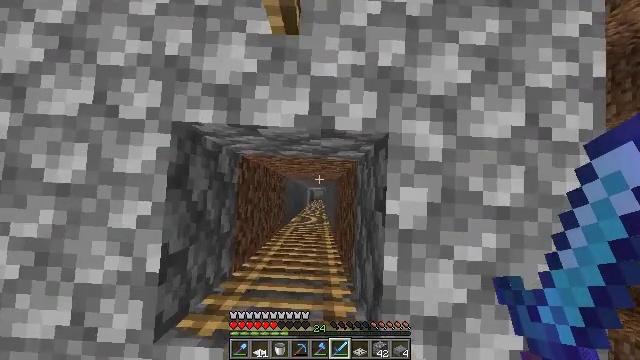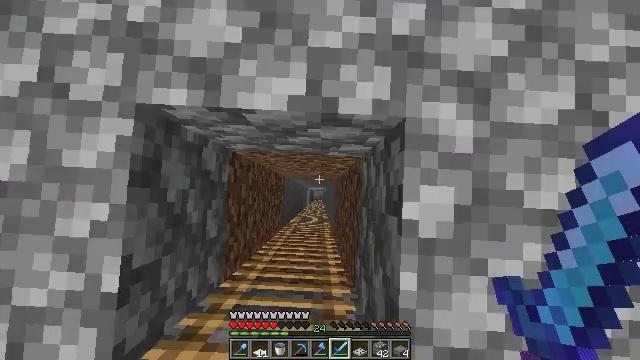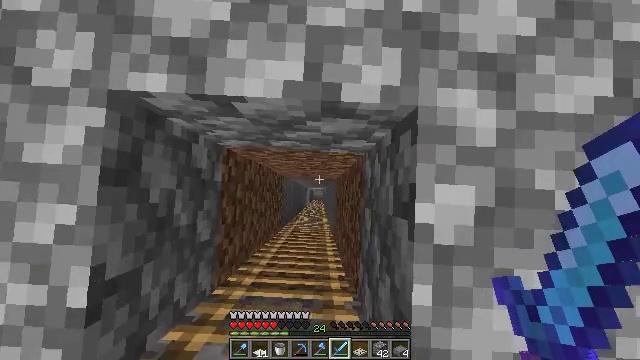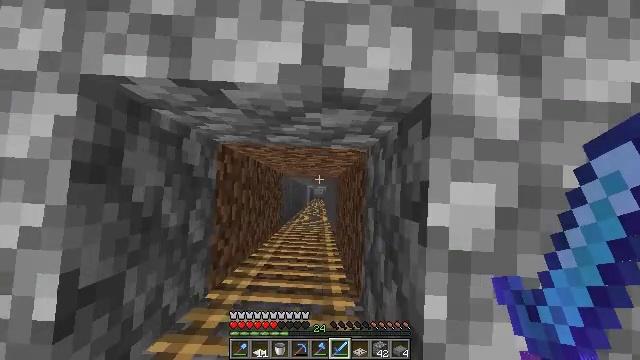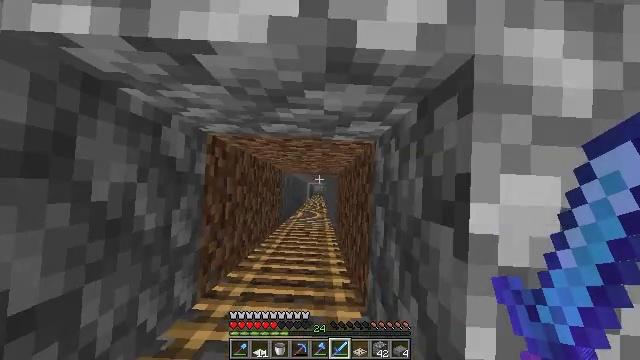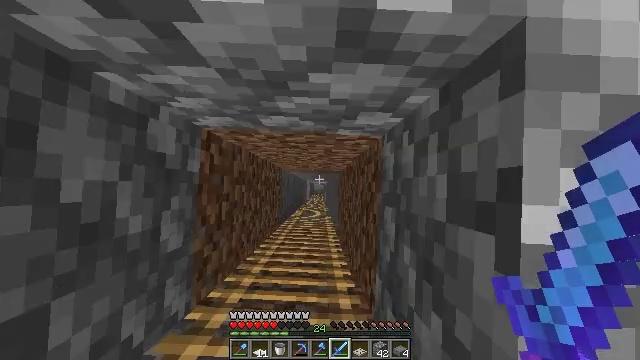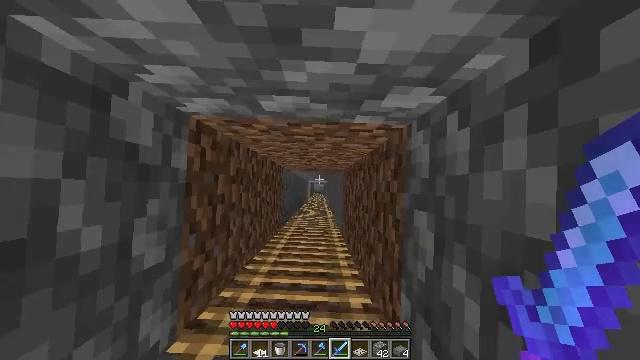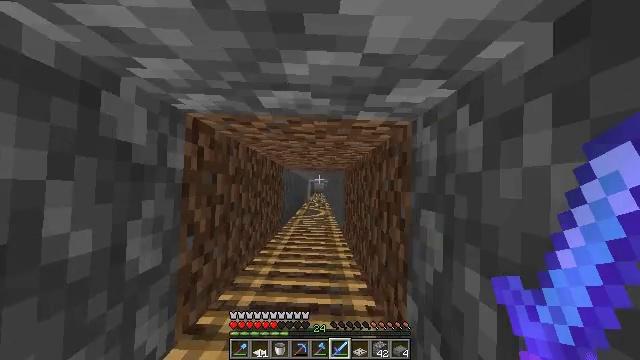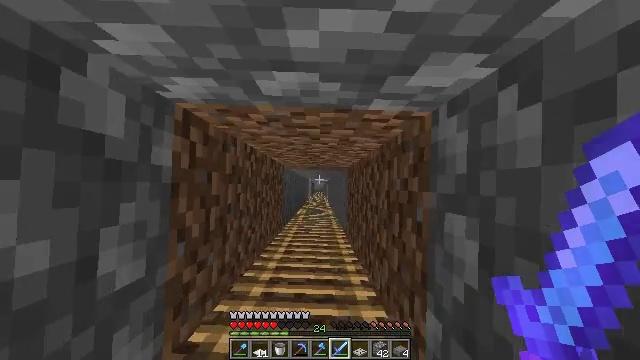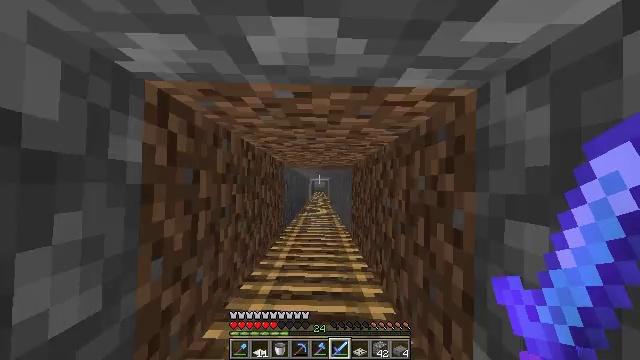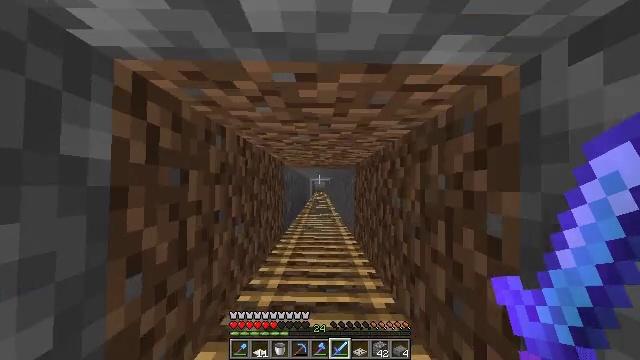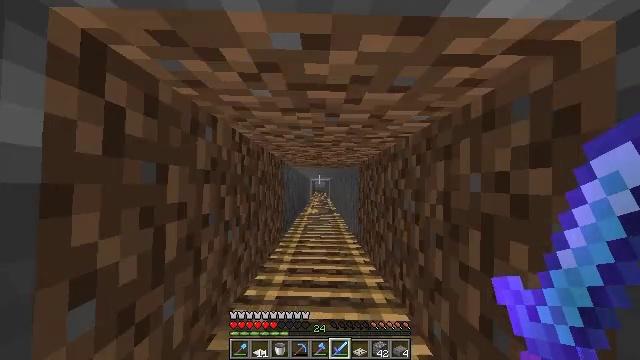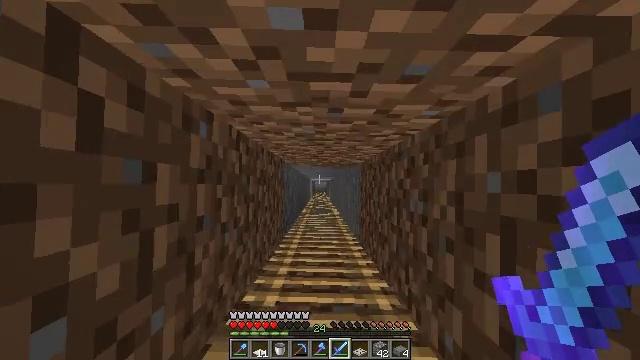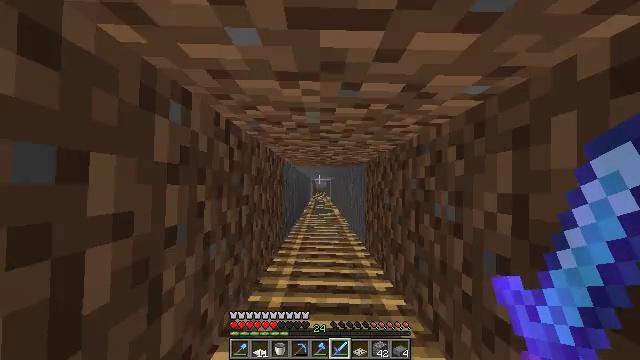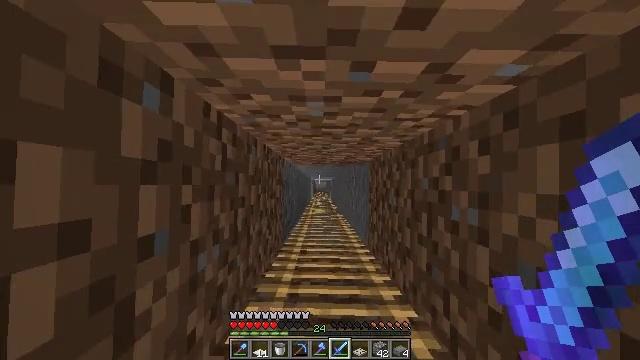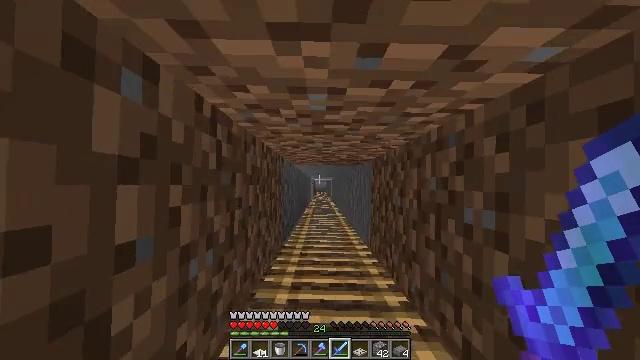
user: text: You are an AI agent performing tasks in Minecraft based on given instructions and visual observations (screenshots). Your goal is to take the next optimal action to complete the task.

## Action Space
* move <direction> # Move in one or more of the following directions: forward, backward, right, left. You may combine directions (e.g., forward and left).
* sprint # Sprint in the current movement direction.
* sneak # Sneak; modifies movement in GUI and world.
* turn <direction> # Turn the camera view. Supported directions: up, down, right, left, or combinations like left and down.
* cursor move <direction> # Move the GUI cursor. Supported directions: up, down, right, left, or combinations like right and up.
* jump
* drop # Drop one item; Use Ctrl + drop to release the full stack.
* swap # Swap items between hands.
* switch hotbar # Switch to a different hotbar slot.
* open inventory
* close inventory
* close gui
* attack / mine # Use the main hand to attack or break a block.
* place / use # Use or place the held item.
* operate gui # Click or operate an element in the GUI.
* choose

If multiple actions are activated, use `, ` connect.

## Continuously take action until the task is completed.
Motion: motion action
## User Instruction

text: Smash the stone slab to collect it.
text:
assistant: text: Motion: no_op
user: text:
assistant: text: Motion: no_op
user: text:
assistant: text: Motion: no_op
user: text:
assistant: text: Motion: move left
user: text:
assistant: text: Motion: move left
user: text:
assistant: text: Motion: no_op
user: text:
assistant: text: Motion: no_op
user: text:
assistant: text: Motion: no_op
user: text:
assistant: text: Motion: no_op
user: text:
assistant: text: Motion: no_op
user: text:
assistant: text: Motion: no_op
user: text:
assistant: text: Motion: no_op
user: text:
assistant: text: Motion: no_op
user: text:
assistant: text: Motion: no_op
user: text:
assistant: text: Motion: no_op
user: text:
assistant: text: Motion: no_op
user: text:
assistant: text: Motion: no_op
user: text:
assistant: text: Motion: no_op
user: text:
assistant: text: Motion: no_op
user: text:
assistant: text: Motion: no_op
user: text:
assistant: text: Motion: no_op
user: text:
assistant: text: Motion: no_op
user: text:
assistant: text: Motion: no_op
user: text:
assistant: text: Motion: no_op
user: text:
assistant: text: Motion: no_op
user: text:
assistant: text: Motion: no_op
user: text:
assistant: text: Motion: no_op
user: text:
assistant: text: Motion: no_op
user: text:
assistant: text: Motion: no_op
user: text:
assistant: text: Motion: no_op